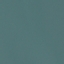
Land use / land cover: SeaLake